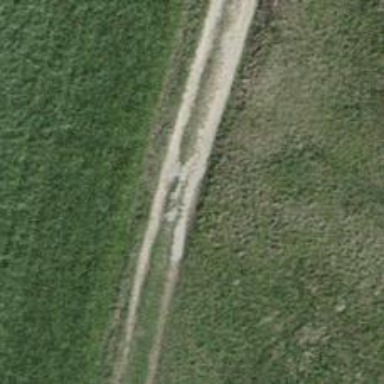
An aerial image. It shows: Track with very rough surface.